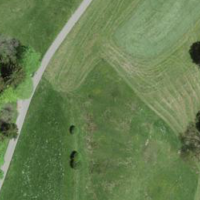
EUNIS habitat code: 24
Species observed at this site:
Thymelicus sylvestris